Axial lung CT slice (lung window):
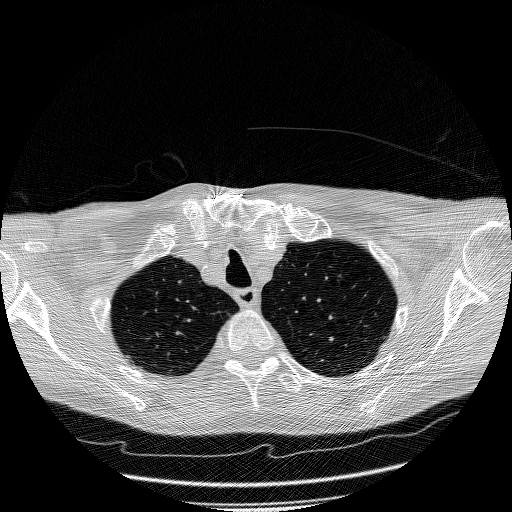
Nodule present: no